Question: I'm trying to connect my local Oracle 11g database using server explorer in Visual Studio 2010. I tried to setup everything as per instruction, but I'm still getting an ORA-12504 error.
Here is the error:

Here is my tnsnames.ora contents:
'''
# tnsnames.ora Network Configuration File: C:pp
sahi\product .2.0\dbhome_1
etworkdmin nsnames.ora
# Generated by Oracle configuration tools.
VENUS =
(DESCRIPTION =
(ADDRESS = (PROTOCOL = TCP)(HOST = SPRPRG020)(PORT = 1521))
(CONNECT_DATA =
(SERVER = DEDICATED)
(SERVICE_NAME = VENUS)
)
)
LISTENER_VENUS =
(ADDRESS = (PROTOCOL = TCP)(HOST = SPRPRG020)(PORT = 1521))
'''
listener.ora file contents,
'''
# listener.ora Network Configuration File: C:pp
sahi\product .2.0\dbhome_1
etworkdmin\listener.ora
# Generated by Oracle configuration tools.
LISTENER =
(DESCRIPTION_LIST =
(DESCRIPTION =
(ADDRESS = (PROTOCOL = IPC)(KEY = EXTPROC1521))
(ADDRESS = (PROTOCOL = TCP)(HOST = SPRPRG020)(PORT = 1521))
)
)
ADR_BASE_LISTENER = C:pp
sahi
'''
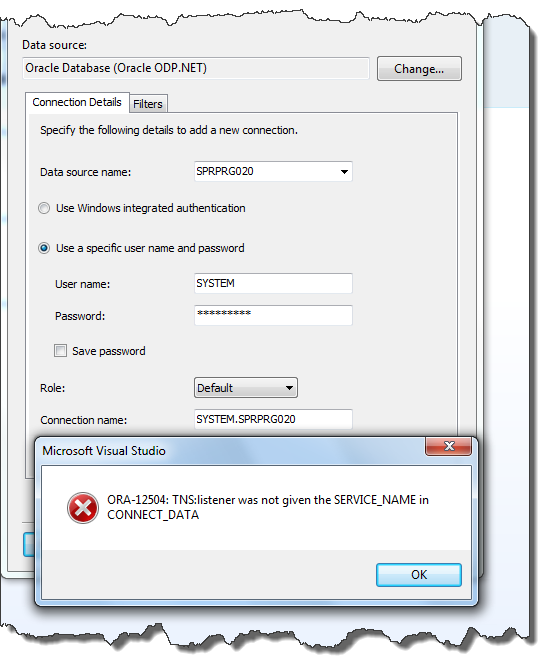
Answer: I have experienced the same problem when I was trying to create LinkedServer with Oracle 11g. My oracle instance name was: and my listener name was "". The last parameter of first statement is actually the concatenation of Oracle server instance and listener name.
So I have write down the following statements in SQL server.
'''
--add a linked server into SQL server
--last parameter contains OracleInstance / Listener Name of desired database
EXEC sp_addlinkedserver 'OracleLinkedServer4', 'Oracle', 'MSDAORA', 'PC-2.my.xgen/nb'
--add login information into linked server
EXEC sp_addlinkedsrvlogin 'OracleLinkedServer4', false, Null, 'system', '123456'
'''
In Oracle database "NB" I have a table named : CRD_CIL_NOTIFICATION_TYPE. So I have written down the following statement to get the records.
'''
select * from OracleLinkedServer4..SYSTEM.CRD_CIL_NOTIFICATION_TYPE
'''